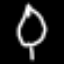
Label: leaf